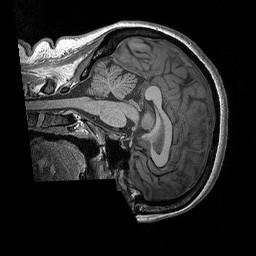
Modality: T1w
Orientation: sagittal
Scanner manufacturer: siemens
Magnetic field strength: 3 T
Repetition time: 2.3 s
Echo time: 0.00298 s